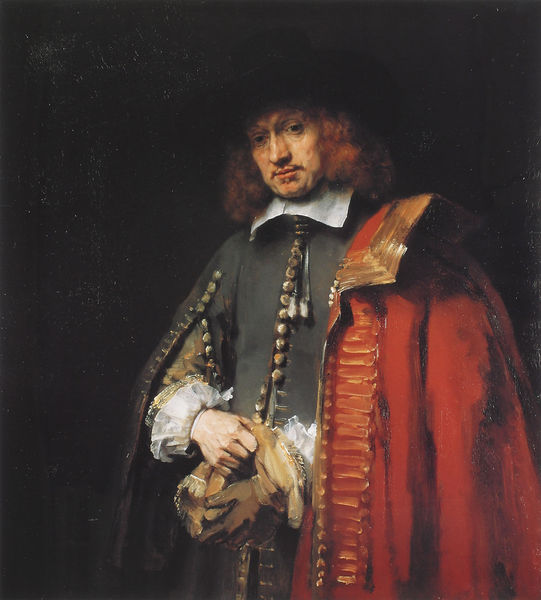
Titel: Jan Six
Künstler: Harmensz van Rijn Rembrandt
Institution: Amsterdam, Sammlung Six
Schlagwörter: dunkel, gemälde, hand, kopf, mann, schatten, umhang, weiß, finger, handschuh, hell, hut, mund, nase, schwarz, rot, augen, gesicht, kragen, rembrandt, spitze, hände, portrait, öl, fransen, gold, mantel, kinn, locken, brauen, rüschen, knöpfe, manschetten, patrizier, halbdunkel, manschatten